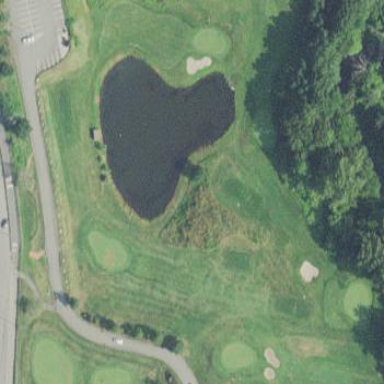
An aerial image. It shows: Rough area in golf course.